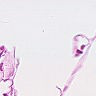
Metastatic tissue present: no